Interaction volume radius: 10 \u00c5
Interaction volume height: 10 \u00c5
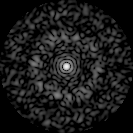
Disorder parameter: 0.7962